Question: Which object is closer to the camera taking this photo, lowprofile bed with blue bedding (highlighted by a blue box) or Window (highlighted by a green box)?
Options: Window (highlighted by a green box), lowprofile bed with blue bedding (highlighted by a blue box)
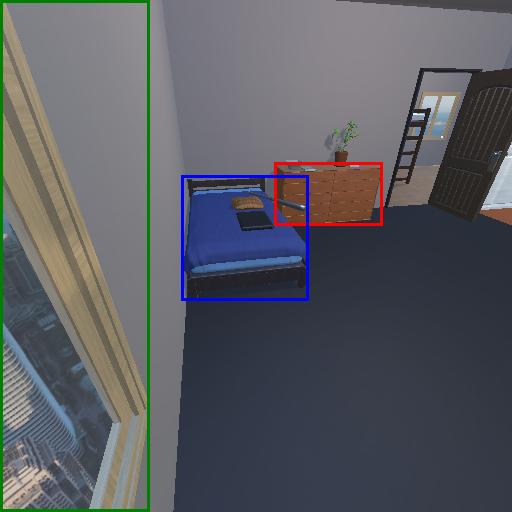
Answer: Window (highlighted by a green box)